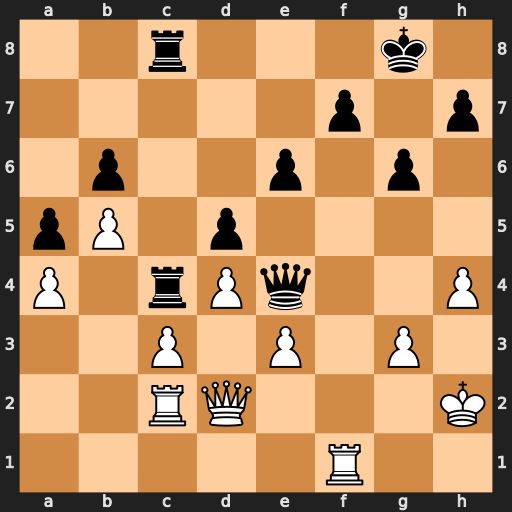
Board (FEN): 2r3k1/5p1p/1p2p1p1/pP1p4/P1rPq2P/2P1P1P1/2RQ3K/5R2
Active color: w
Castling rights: -
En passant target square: -
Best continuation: Rf4 Qxc2 Qxc2